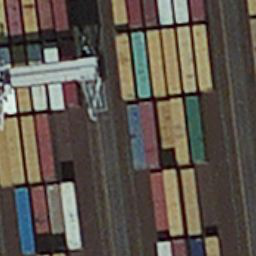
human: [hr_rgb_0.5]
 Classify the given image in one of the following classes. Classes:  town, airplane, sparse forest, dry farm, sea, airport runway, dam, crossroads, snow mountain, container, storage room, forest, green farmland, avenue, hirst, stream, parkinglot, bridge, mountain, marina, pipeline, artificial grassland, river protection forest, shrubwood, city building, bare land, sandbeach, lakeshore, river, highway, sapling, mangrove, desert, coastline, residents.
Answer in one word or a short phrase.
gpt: container